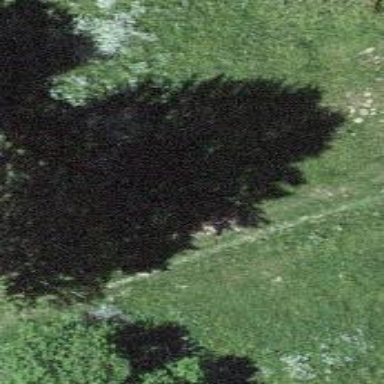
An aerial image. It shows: Grassy path designated for Nordic skiing.